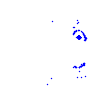
Particle: pion